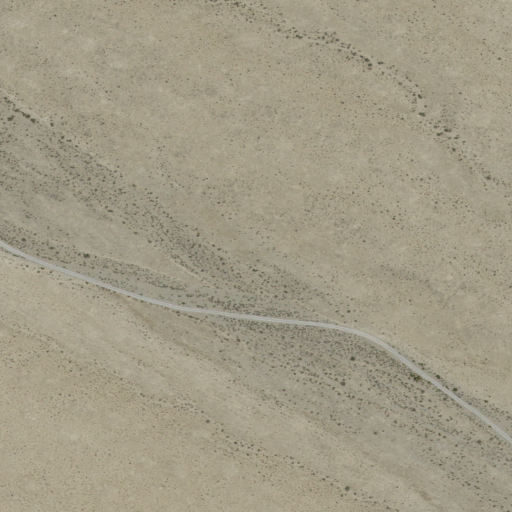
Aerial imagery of valley in Utah named Little Valley containing shrub, open development, low intensity development, and medium intensity development